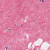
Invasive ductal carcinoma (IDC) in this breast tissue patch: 0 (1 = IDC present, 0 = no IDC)